Question: so I have come across an upload template I can use for my site, however I have absolutely no idea on where to start. I want the the template that I have (shown below) to be exactly like it is but on the site and fully functional, how would I do this?

Thanks for any help!
EDIT: This is done by using simple css styles, for example, to create a button like the "done" button in the image below, we would simply create the shape first,
'''
background-color: #000; /*change this to a color of your liking*/
width: 100px;
height: 70px;
'''
this will create the rectangle like figure that we would want.
Now, we can create the cornered edges by applying these;
'''
border-radius: 2px; /*change this to your liking*/
'''
And that's how to create a button similar to the ones below
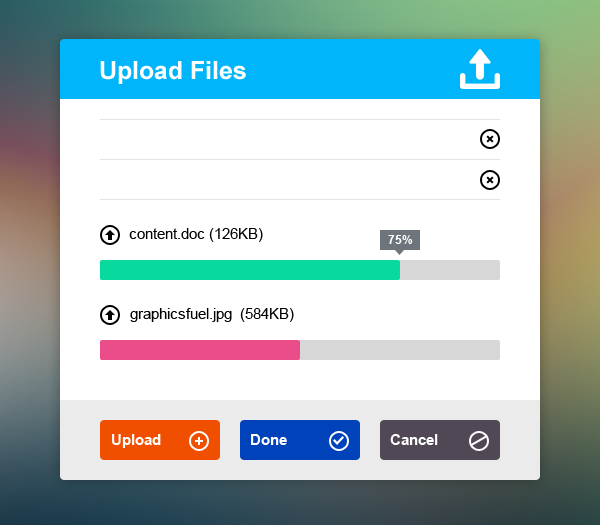
Answer: You should strip the complete image in very tiny parts. For example; the cancel button should be split in a 1px,1px square (repeat it in the css) and convert it to .PNG or if possible take only the css from it, right click on the layer -> copy css.
To avoid high loading or huge broadband usage, you should not take the whole image and put it on your website. This will also not be responsive friendly, if you would like to make it responsive.